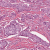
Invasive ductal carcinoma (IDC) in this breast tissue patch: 1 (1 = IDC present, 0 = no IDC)